Field crop: maize
Growth stage: 2
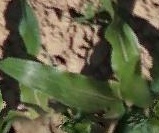
Species: maize